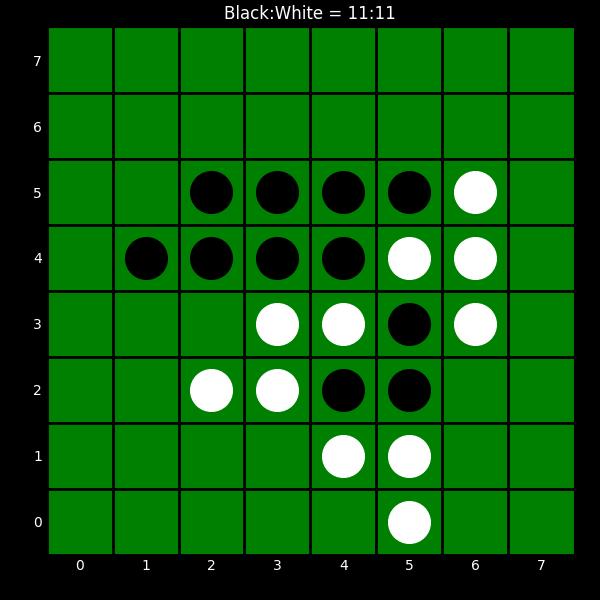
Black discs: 11
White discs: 11